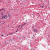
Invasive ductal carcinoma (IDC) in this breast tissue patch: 0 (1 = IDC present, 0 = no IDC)